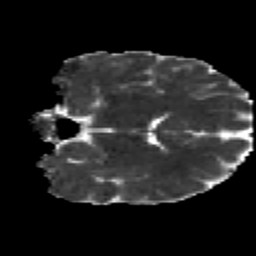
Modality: MD
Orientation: coronal
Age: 28
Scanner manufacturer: siemens
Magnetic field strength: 3 T
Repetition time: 2.2 s
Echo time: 0.084 s